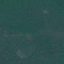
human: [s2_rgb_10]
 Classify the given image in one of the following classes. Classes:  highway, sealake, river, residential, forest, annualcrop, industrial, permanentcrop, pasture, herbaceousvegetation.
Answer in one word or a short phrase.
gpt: Forest